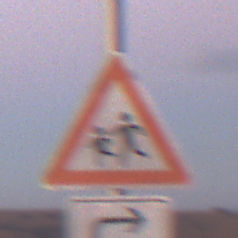
Verkehrszeichen: KinderRechts
Zusatzzeichen unten: RichtungsangabeDurchPfeile5
Umgebung: Outdoor, Nature
Tageszeit: SunriseSunset
Wetter: PartlyCloudy
Licht: Natural
Jahreszeit: NotSpecified
Kontrast: LowContrast